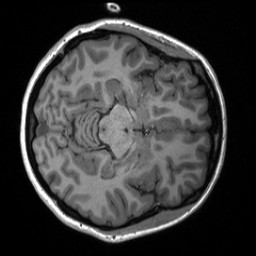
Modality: T1w
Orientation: axial
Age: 23
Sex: female
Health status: healthy
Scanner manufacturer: siemens
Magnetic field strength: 3 T
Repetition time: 2 s
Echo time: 0.00232 s